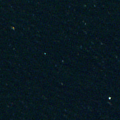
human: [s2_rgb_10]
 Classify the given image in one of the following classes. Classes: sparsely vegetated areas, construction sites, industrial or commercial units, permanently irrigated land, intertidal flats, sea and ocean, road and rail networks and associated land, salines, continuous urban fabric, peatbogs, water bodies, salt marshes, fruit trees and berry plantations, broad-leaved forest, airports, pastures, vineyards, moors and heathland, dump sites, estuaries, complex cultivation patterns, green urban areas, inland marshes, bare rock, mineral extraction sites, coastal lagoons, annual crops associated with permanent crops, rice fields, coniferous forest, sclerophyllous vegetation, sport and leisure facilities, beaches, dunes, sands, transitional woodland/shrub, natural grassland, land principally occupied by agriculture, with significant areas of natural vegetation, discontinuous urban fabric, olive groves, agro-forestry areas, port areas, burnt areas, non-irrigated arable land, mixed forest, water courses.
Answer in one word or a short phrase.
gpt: sea and ocean